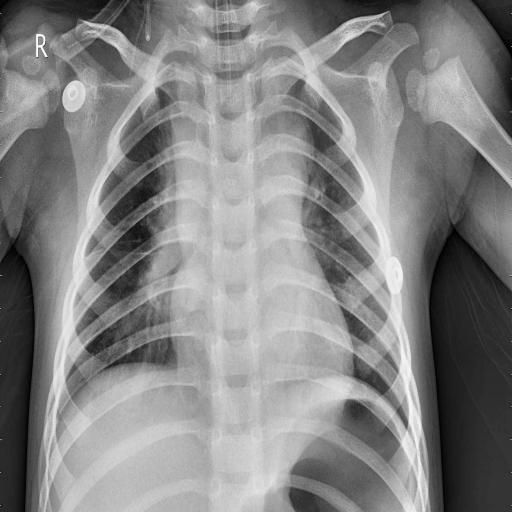
Finding: PNEUMONIA